Question: I am having problem's posting in facebook links from my webpage. When ever I try to post a link from my website in my facebook page, It only displays the link without the text or the image or the title that are entered in the meta og tags. When ever I had this type of problem, I went in the debugger tool and debugged the page that I am willing to post. Then facebook was reading the link with no problem at all.
Unfortunately Two weeks have past since the debugger tool stopped working for me returning "Error parsing input URL, no data was scraped" when ever I tried to debug a link from my website. I tried to solve the problem by removing og tags or even changing them with no results or even flushing my dns settings. I checked my server settings with my provider but with no success. By the way my providers facebook account could debug the page with 200 response code but for me, I still got "Error parsing input URL, no data was scraped.".
I even used the following link to test what facebook is scrapping
<URL> but I got
"Document returned no data as a response."
I reported the issue to several help agencies like stack overflow and facebook support page or other forums, but the response I got back was "Debugger works for me with your link".
A friend of mine reported that he can also debug the links with no problem at all. Others report "Error parsing input URL, no data was scraped.".. I really can't understand what is going on, for some users debugger works with my page and for some does not. I am suspecting that facebook debugger is caching on user account level.
I decided to create a new account and test the page with the debugger again since debugger is only used by registered users.

With the new user I am able to debug all my links with no problem at all. This leads me to the conclusion that some accounts are locked or cached by facebook and some are not.
I logged in facebook with two different browsers, one with my old account and one with my new account. Finally I got the result In front of my eyes.
Anyone had similar problems and had a solution?
Thank you
> : I talked with facebook support but they can't find out what is going
on. One thing I did to work around the problem was to create a new
facebook account and tried to debug the page again. It worked!. So
it seems that facebook is actually caching at user level. But still my
account can't debug my page.: I found a great consulting website that really helped and pointed out the problem. You can find the solution here <URL>
My problem was that facebook has a problem with gzip compression. Look more details here
<URL>
If you are using joomla there is a quick fix plugin can be found here <URL> .
In general, your website will support gzip for everyone, but not for facebook bots.
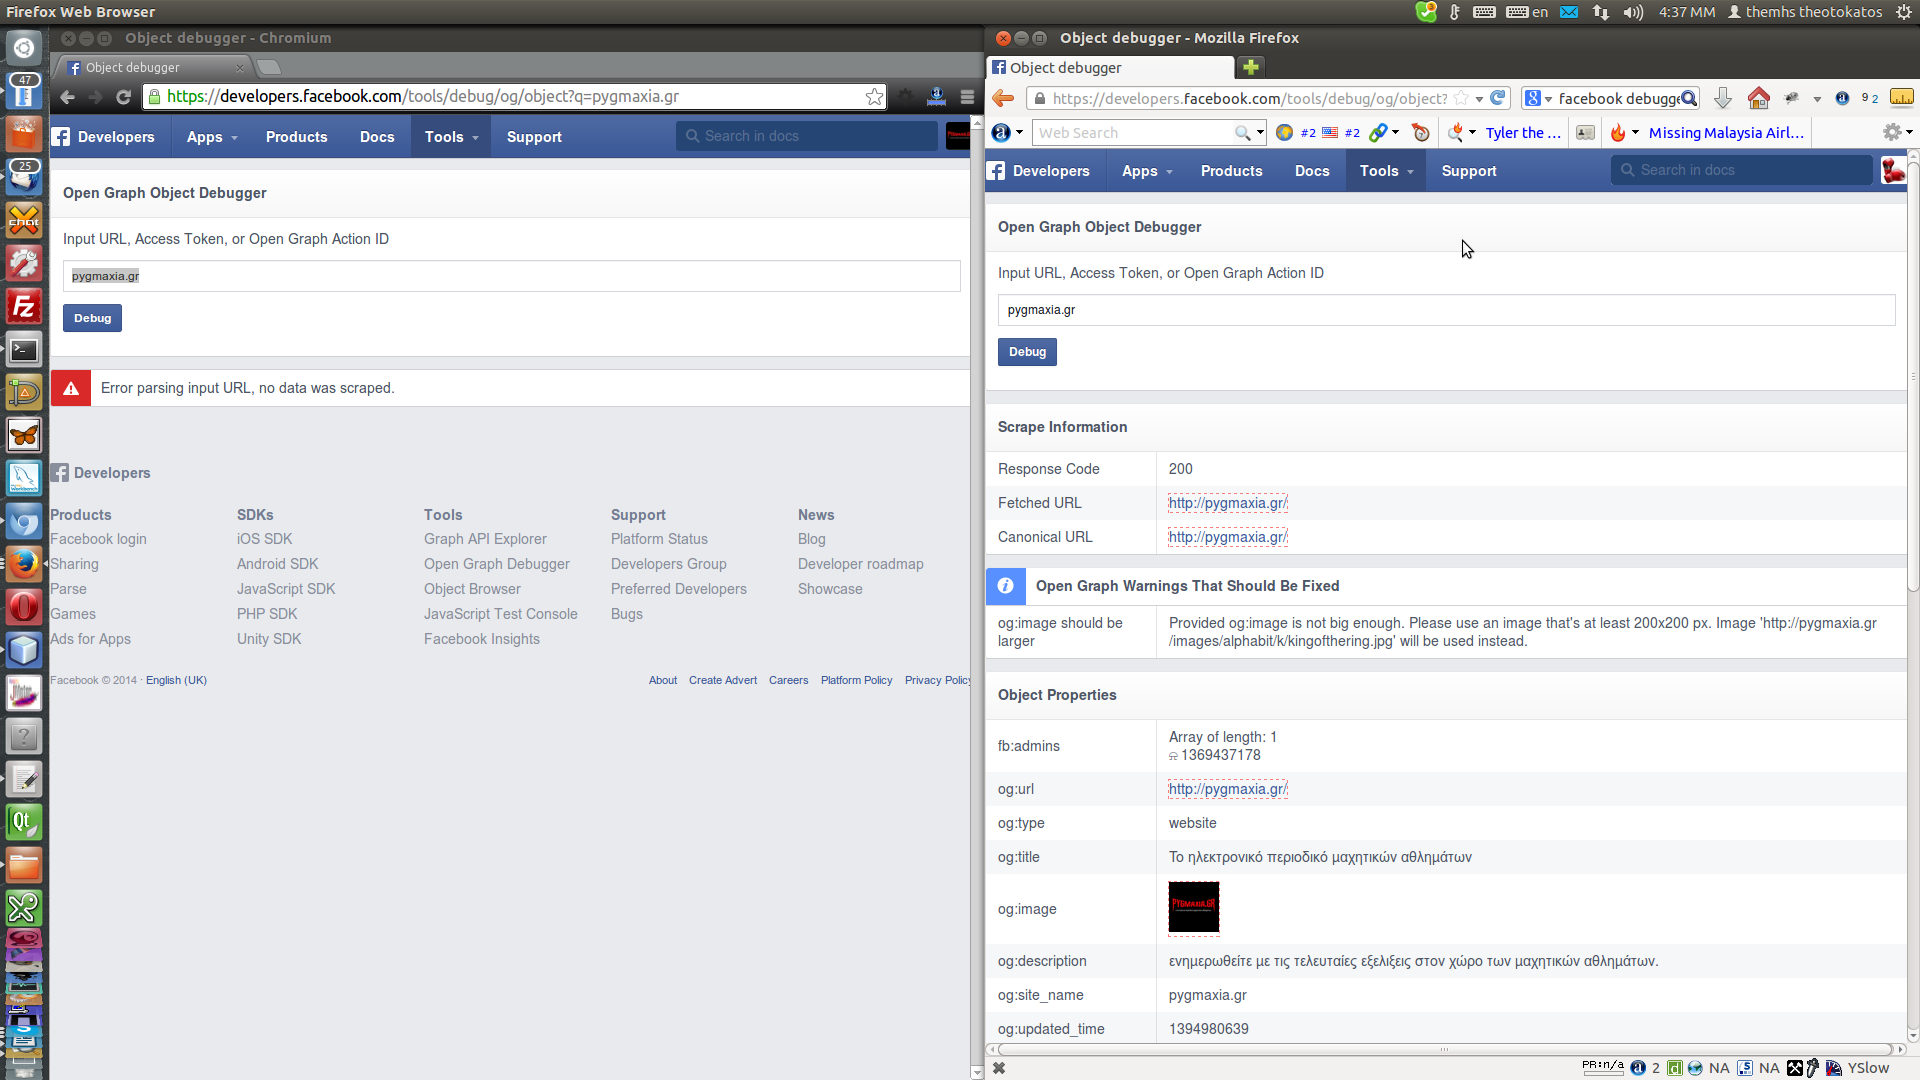
Answer: I found a great consulting website that really helped and pointed out the problem. You can find the solution here <URL>
My problem was that facebook has a problem with . Look for more details here
<URL>
If you are using joomla there is a quick fix plugin that can be found here <URL> .
In general, your website will support gzip for everyone, but not for facebook bots.
anyway this fixed my